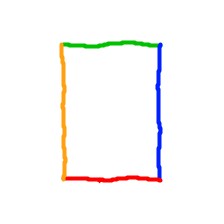
Shape: rectangle